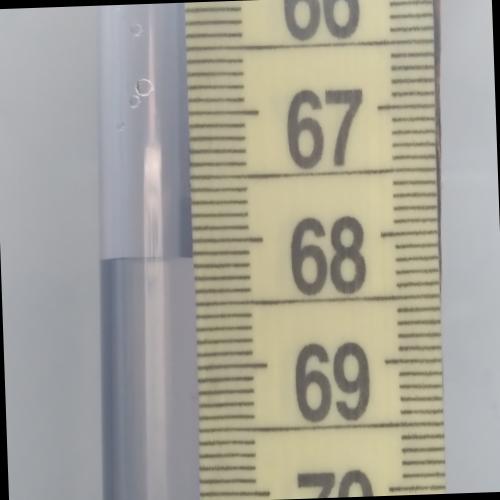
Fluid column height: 68.1 cm